Interaction volume radius: 10 \u00c5
Interaction volume height: 10 \u00c5
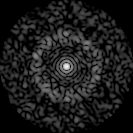
Disorder parameter: 0.8669